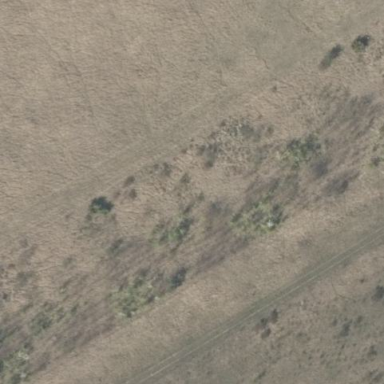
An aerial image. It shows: Area covered in scrub vegetation.